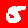
Digit: 5